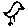
Label: bird